Question: I set up a Storage Container (Blob) and a Role Assignement (Storage Account Contributor) to a App Registration with a client Secret-> so I can query the blob files in a runbook as a service principal. So far so fine. App Registartion has API Permission to Azure Storage and it run fine.
I then wanted to check my error-handling and output of the runbook when permissions are missing and removed the API Permission to Azure Storage on the App Registration. And nothing changed at all...The runbook succesfully created storage context and down-/uploaded the file without problem.
After some digging, I noticed that the object-id of the App Registration is different when I look at it in Access Control (IAM) of the storage container than when I load the object in Azure Active Directory (see pic below). So I thought well there must be some "noise" and removed and re-added the Role Assignement to the container. I then run into the error as expected.
After successfully worked on my error-handling i re-applied the permissions and...the error wont disapear. So I again looked at the objects and again...die object-ids where different. I had to remove the RBAC and re-add it to reflect the permission change. After re-adding still the same issue. I have different ID's.
Does anyone know why thats different? And why wont it reflect the permission change withour remove-re-add?
Thank you!
Storage Container vs AAD:

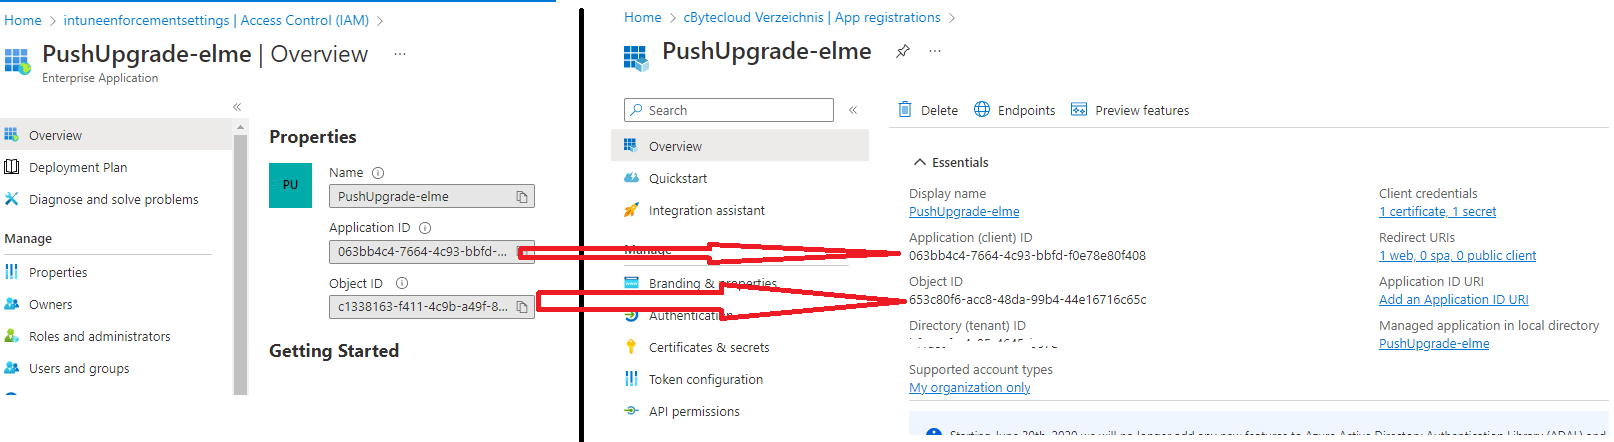
Answer: Azure AD app registration is backed by 2 directory objects: an application and a service principal. As its name implies, the latter is the principal for authentication/authorization. Thus, you will see 2 object ids.
Regarding the access issue, all the principal (user or service) needs is an <URL>, thus adding or removing application permissions won't make a difference.